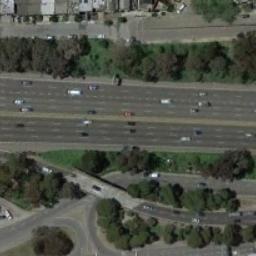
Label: freeway